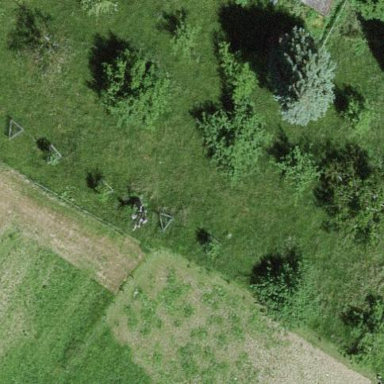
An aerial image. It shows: Orchard.